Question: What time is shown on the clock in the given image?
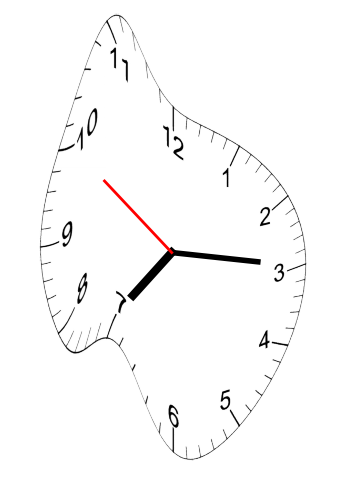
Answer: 07:14:50